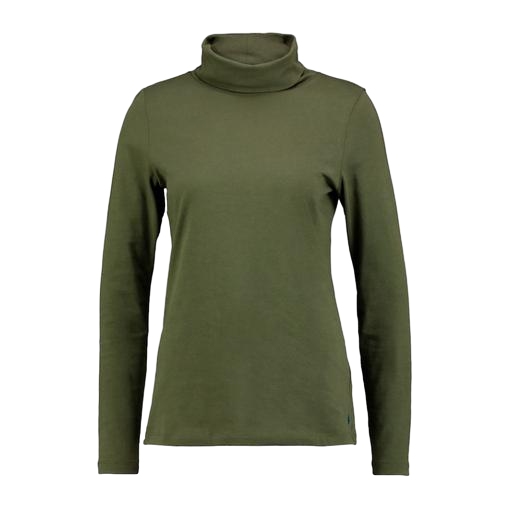
green polo-neck top, green skinny-fit stretch polo shirt, polo neck shirt, white background